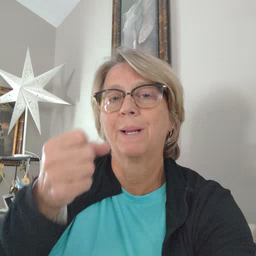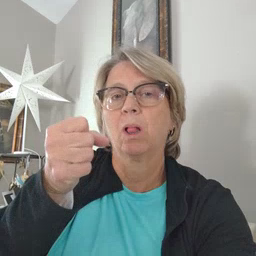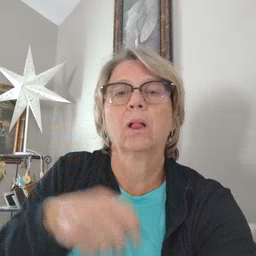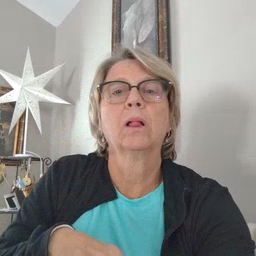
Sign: milk